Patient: sex M, age 62
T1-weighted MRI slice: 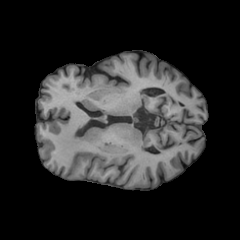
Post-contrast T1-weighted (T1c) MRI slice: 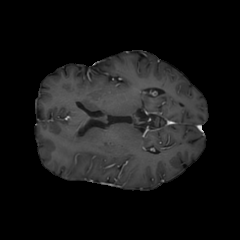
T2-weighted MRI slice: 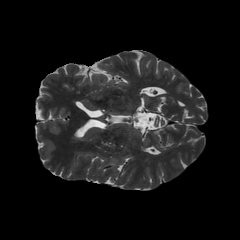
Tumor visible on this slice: yes
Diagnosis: Glioblastoma, IDH-wildtype
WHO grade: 4